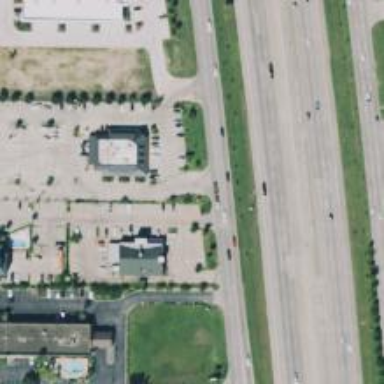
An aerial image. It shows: Secondary road with frontage road alongside.